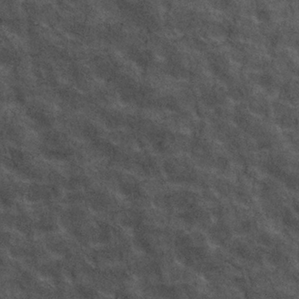
Label: frost